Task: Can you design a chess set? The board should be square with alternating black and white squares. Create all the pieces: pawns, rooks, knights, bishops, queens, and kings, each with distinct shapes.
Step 2049:
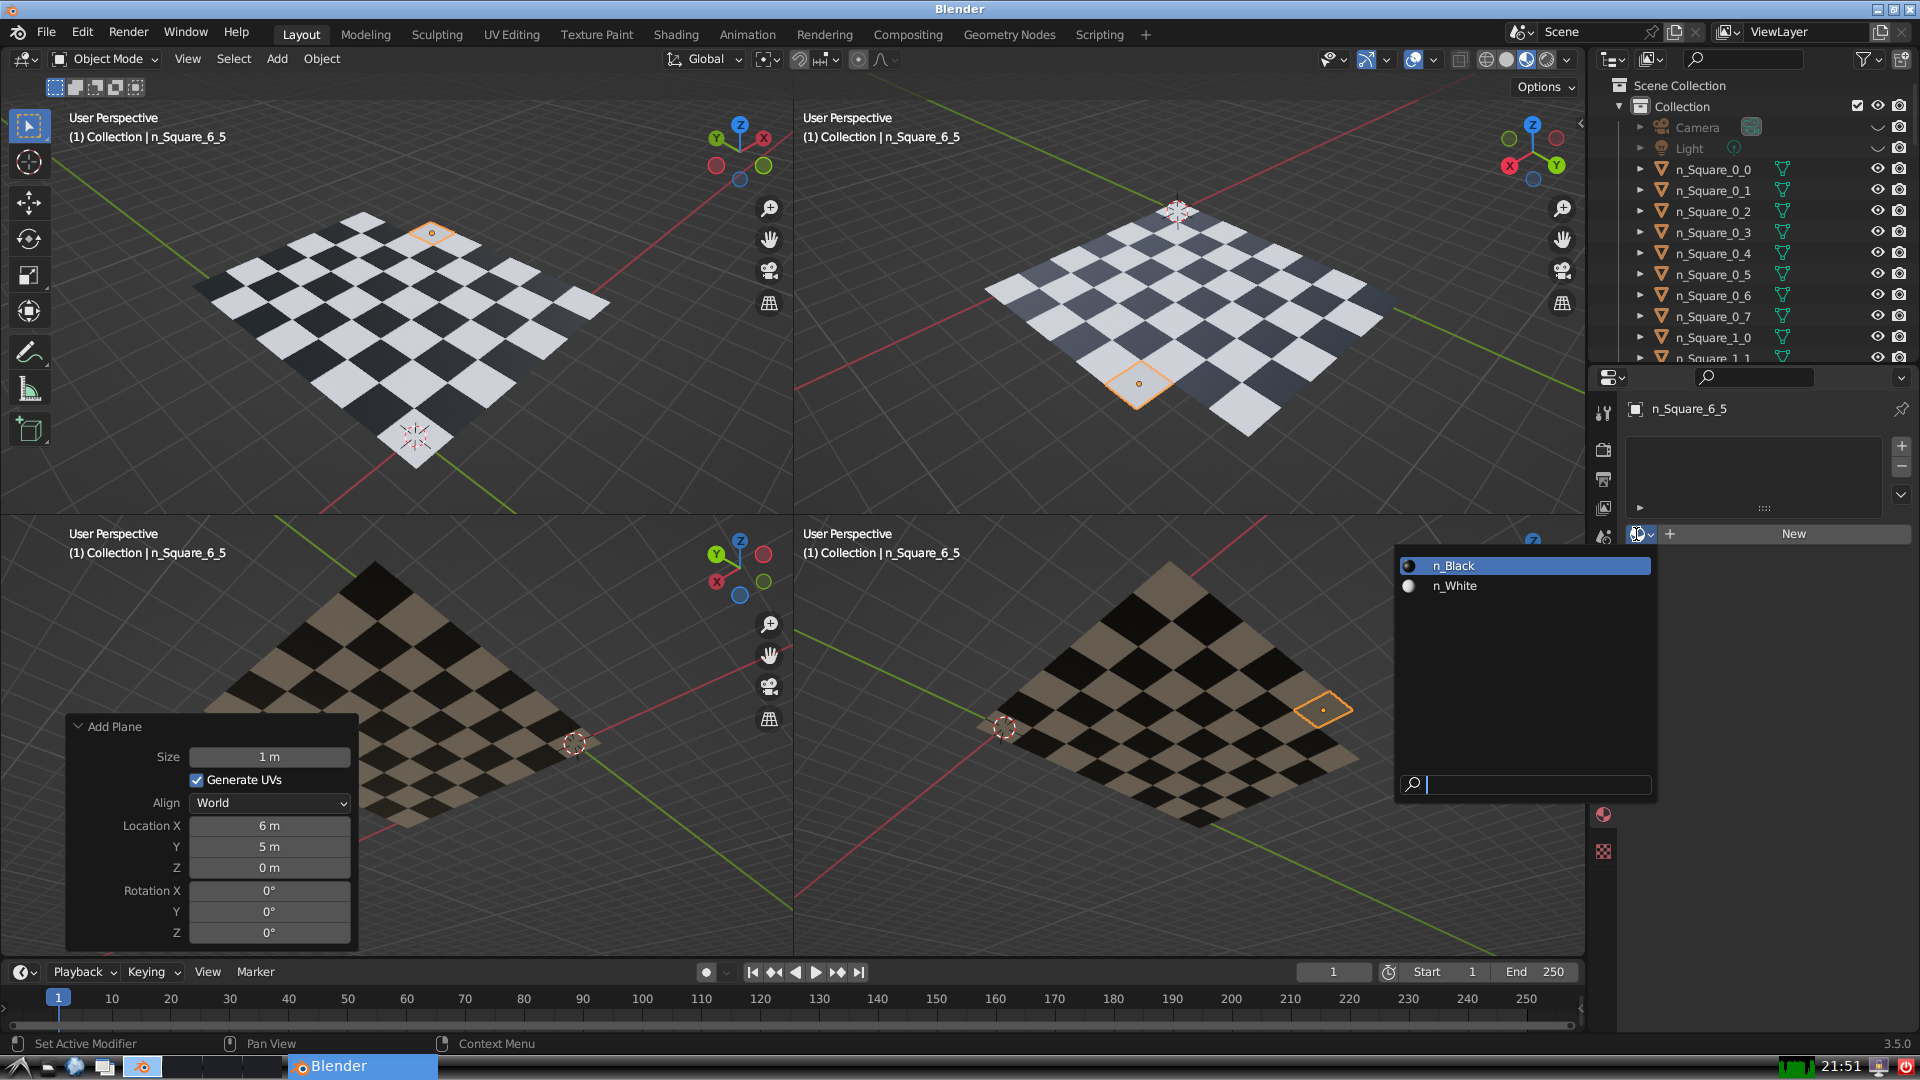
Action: input_text: n_Black